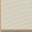
Piece: xx